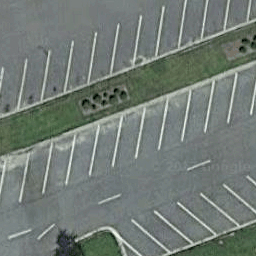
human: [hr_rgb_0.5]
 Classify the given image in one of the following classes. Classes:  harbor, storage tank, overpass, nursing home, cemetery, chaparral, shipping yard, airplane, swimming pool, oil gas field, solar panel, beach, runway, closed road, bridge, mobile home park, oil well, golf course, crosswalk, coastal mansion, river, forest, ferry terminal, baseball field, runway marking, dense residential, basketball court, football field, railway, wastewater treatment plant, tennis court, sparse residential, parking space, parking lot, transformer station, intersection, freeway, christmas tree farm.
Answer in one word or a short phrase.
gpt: parking space